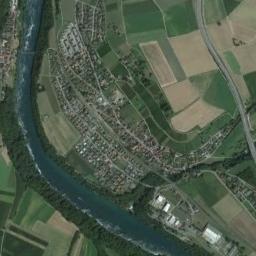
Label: river